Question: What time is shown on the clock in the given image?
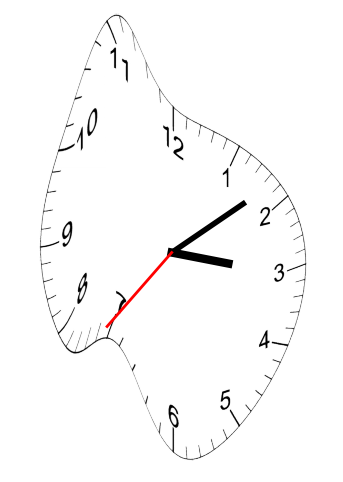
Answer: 03:08:36